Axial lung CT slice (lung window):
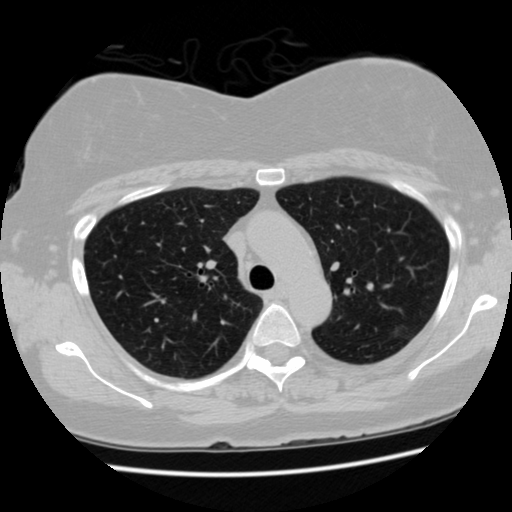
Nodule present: yes
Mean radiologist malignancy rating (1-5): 2